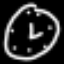
Label: clock